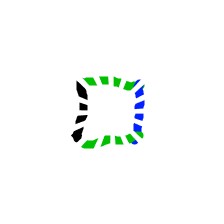
Shape: square